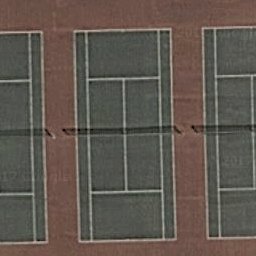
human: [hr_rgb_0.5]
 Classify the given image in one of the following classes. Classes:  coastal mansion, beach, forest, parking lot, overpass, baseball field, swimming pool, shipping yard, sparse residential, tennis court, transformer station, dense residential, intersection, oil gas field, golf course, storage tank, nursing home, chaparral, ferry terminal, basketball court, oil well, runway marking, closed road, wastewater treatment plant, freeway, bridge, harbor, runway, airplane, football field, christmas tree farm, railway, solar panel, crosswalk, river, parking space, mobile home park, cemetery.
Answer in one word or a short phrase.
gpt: tennis court